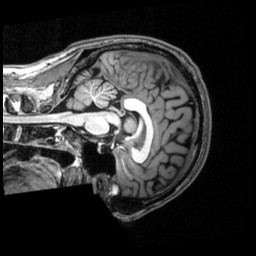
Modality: T1w
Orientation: sagittal
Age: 25
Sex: male
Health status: healthy
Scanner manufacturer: siemens
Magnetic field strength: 3 T
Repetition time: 2.53 s
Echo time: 0.00339 s